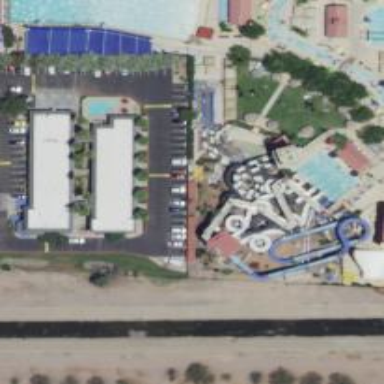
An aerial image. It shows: Water slide attraction.